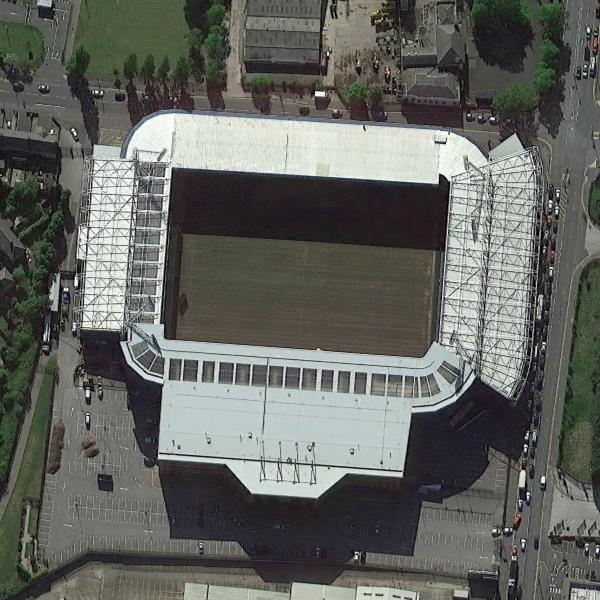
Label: Stadium